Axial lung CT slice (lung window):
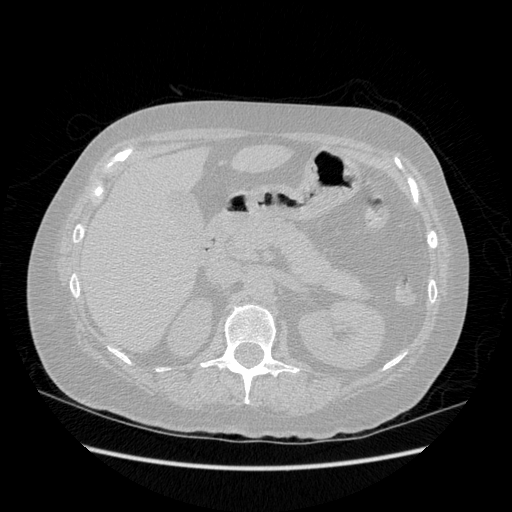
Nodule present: no